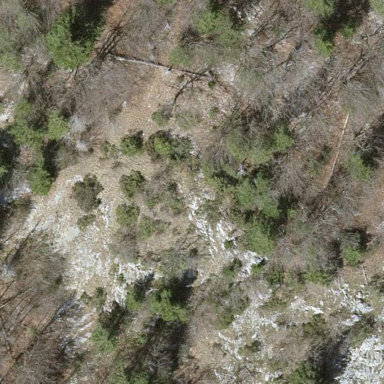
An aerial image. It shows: Landscape of bare rock.